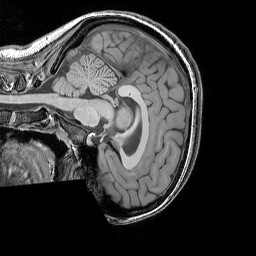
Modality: T1w
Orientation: sagittal
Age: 28
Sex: female
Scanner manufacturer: siemens
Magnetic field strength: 3 T
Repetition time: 1.9 s
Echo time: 0.00444 s